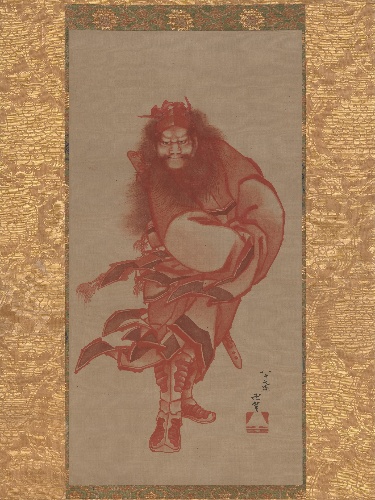
Artist: Katsushika Hokusai 葛飾北斎
Artist bio: Japanese, Tokyo (Edo) 1760–1849 Tokyo (Edo)
Date: 1846
Object type: Hanging scroll
Classification: Paintings
Medium: Hanging scroll; ink and color on silk
Culture: Japan
Period: Edo period (1615–1868)
Dimensions: Image: 23 1/4 × 11 7/8 in. (59.1 × 30.2 cm)
Overall with mounting: 61 × 19 1/2 in. (154.9 × 49.6 cm)
Overall with knobs: 61 × 21 5/16 in. (154.9 × 54.1 cm)
Department: Asian Art
Credit line: Charles Stewart Smith Collection, Gift of Mrs. Charles Stewart Smith, Charles Stewart Smith Jr., and Howard Caswell Smith, in memory of Charles Stewart Smith, 1914
Accession year: 1914
Repository: Metropolitan Museum of Art, New York, NY
Tags: Men